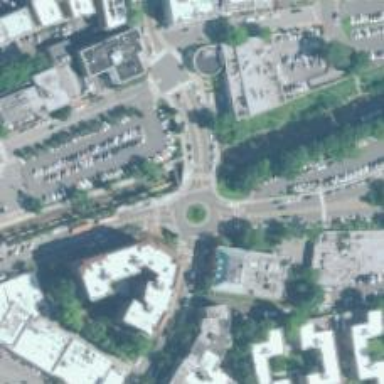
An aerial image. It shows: Tertiary road that leads to roundabout.